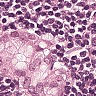
Metastatic tissue present: yes